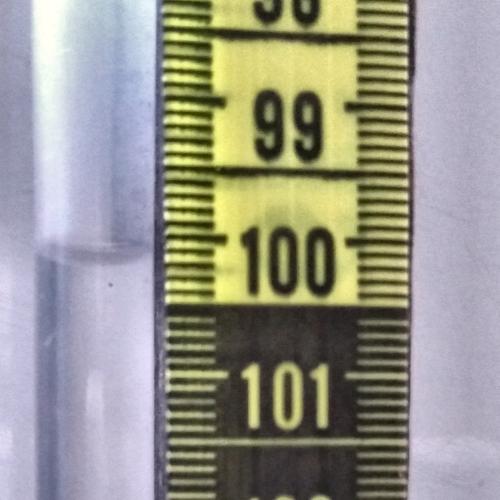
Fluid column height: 100.2 cm